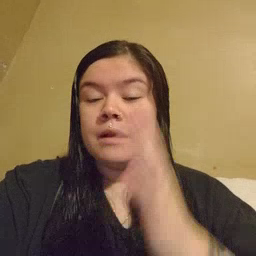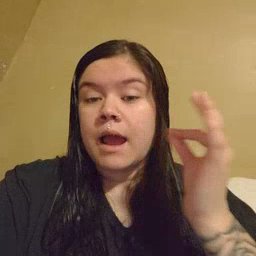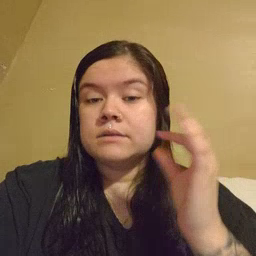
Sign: cat